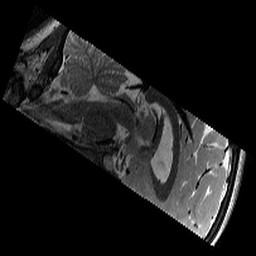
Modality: T2w
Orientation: sagittal
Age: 13
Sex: female
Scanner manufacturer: siemens
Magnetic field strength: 3 T
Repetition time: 9.23 s
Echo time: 0.067 s